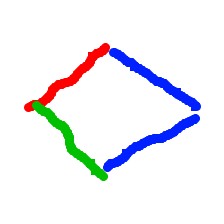
Shape: rhombus